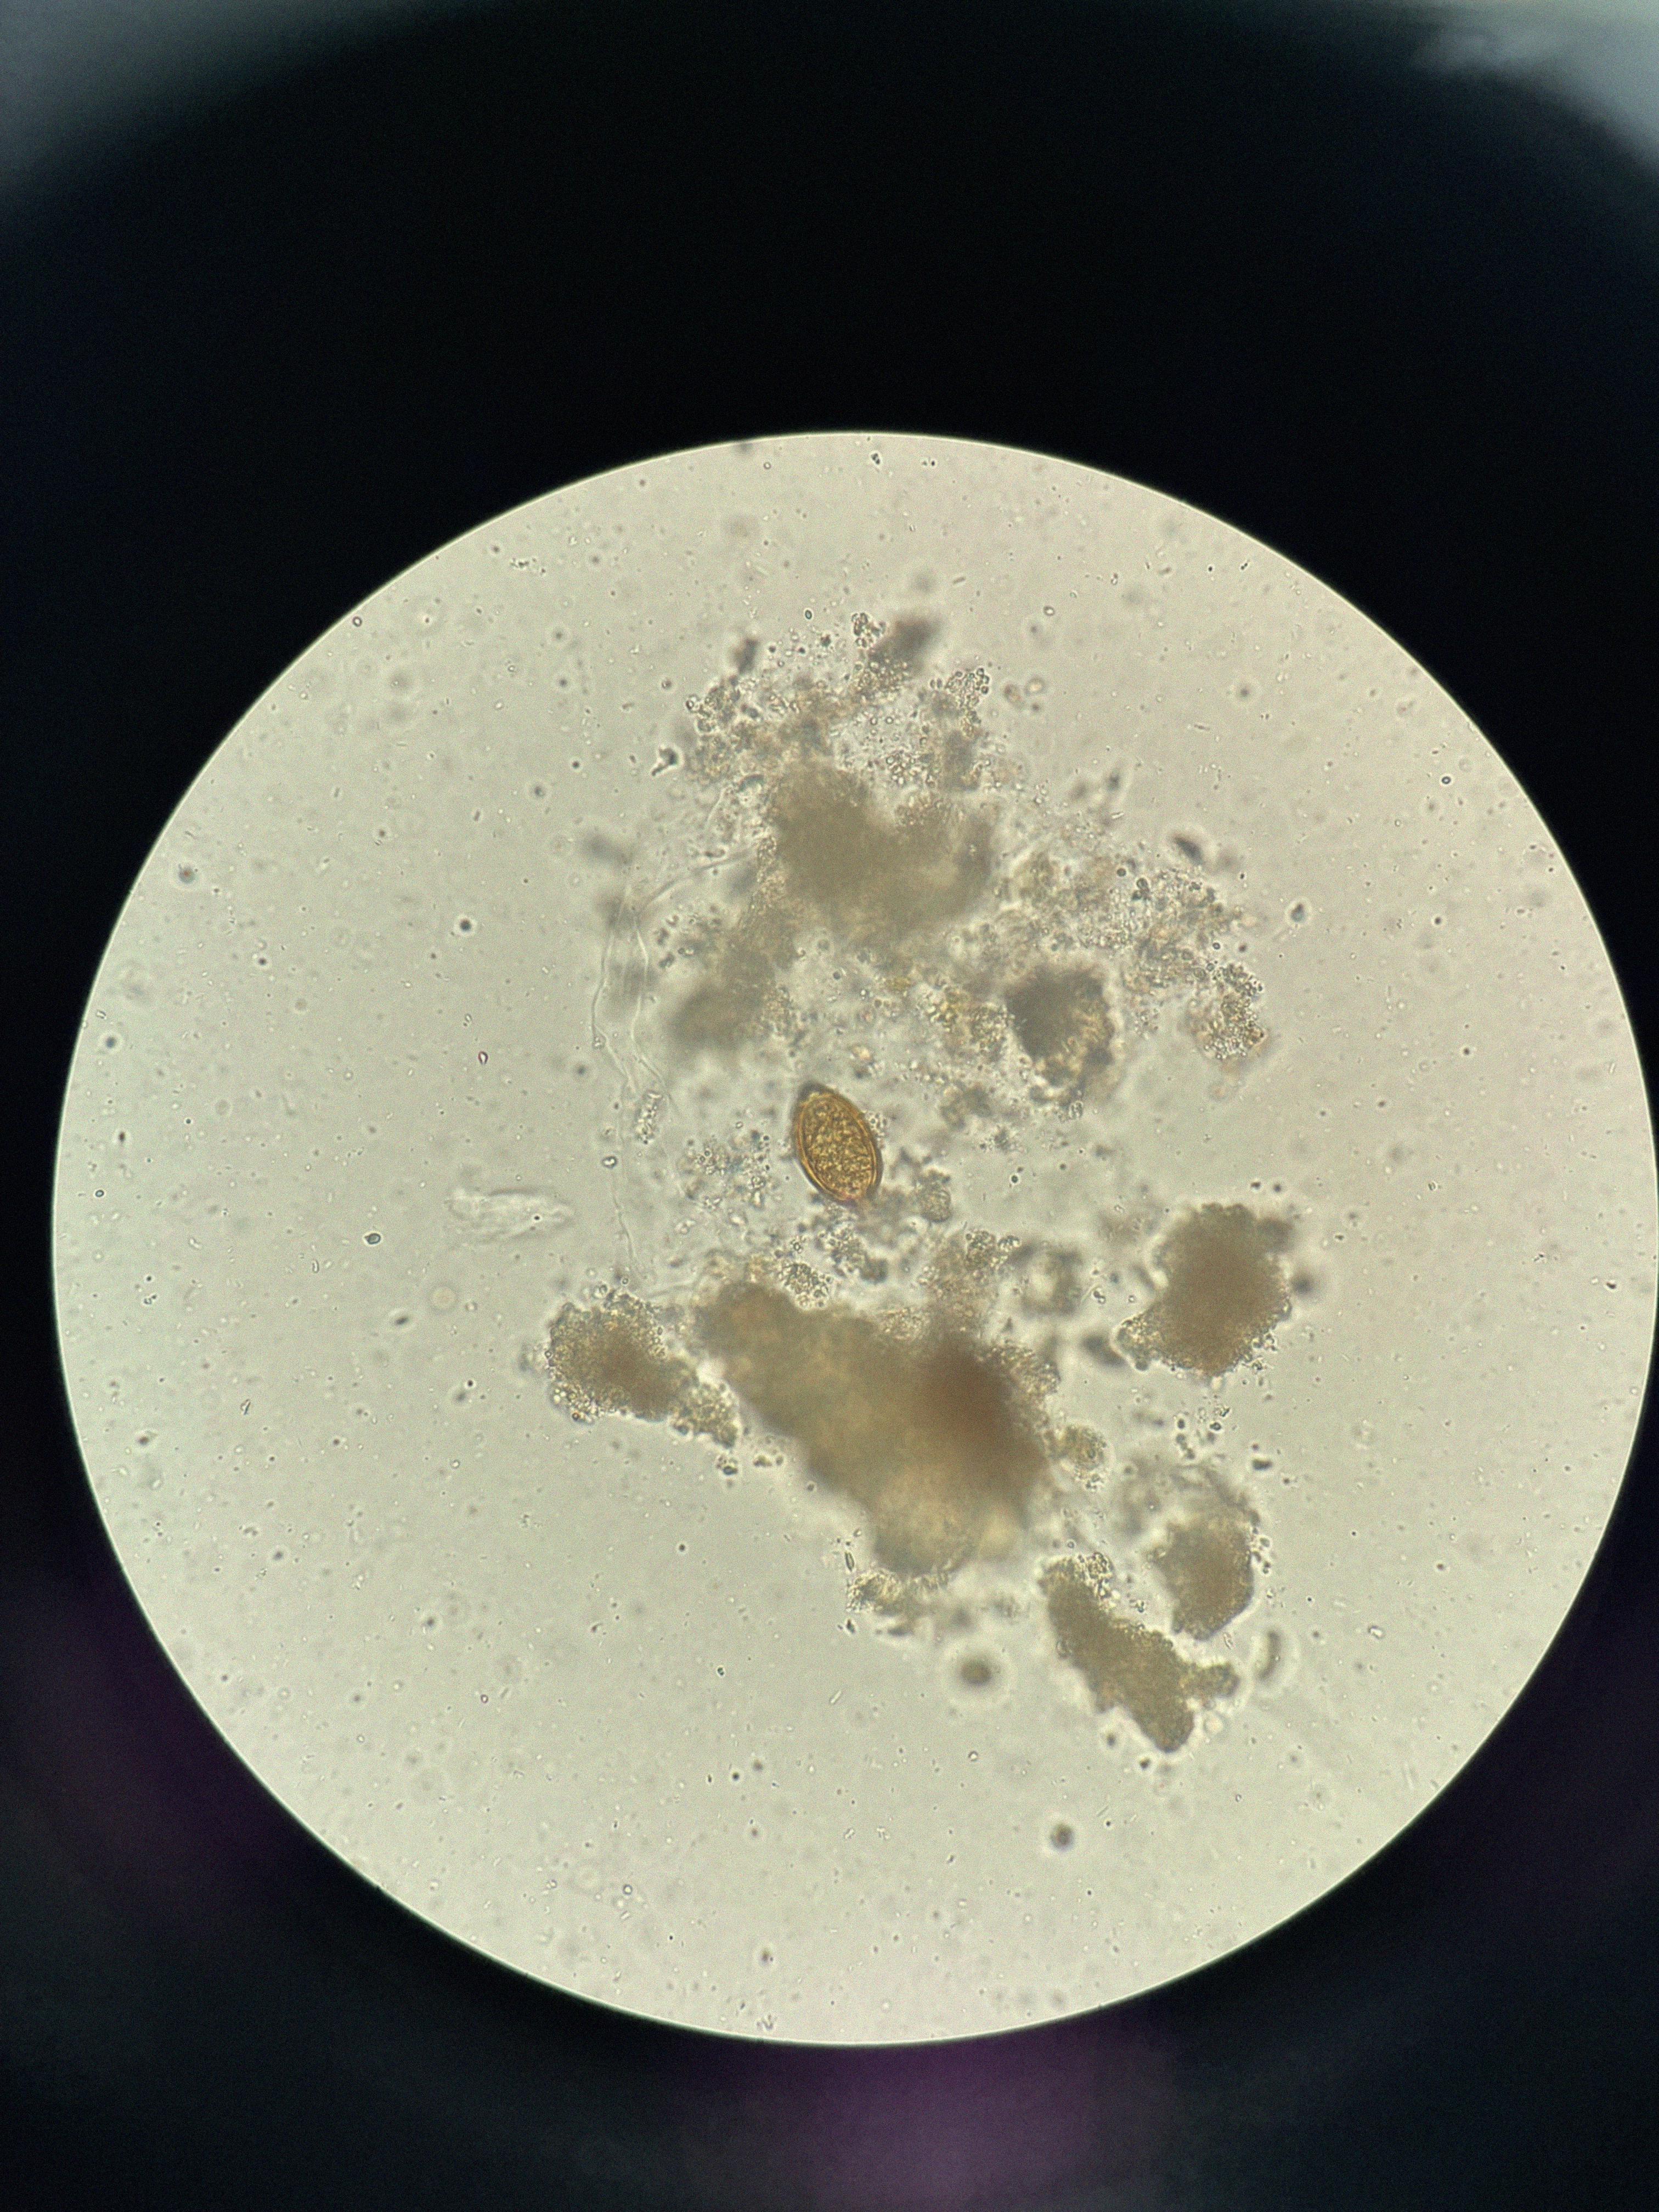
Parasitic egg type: Trichuris trichiura